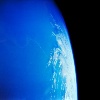
Label: water